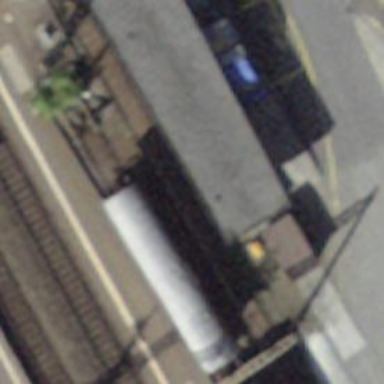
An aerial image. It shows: Railway buffer stop.